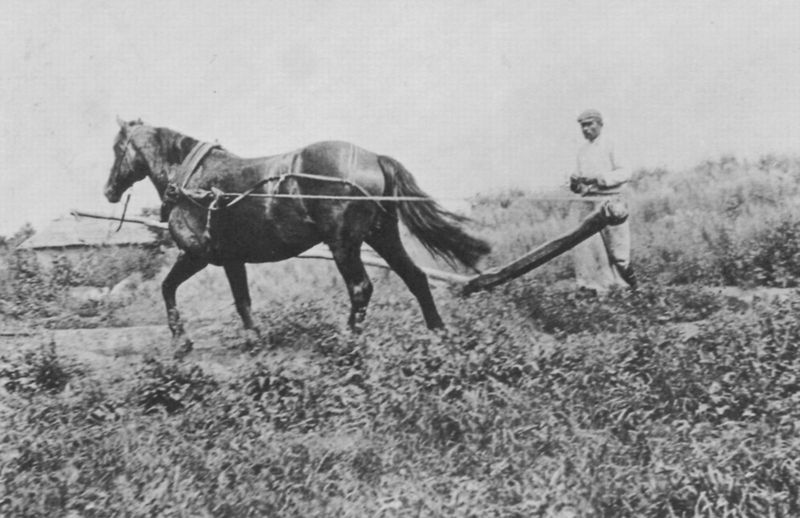
Titel: Dreschen und Heumachen
Künstler: Russischer Photograph
Schlagwörter: berg, himmel, kopf, mann, weiß, landschaft, grau, hell, hut, licht, schwarz, dach, gebäude, gras, haus, rasen, wiese, zaun, hose, mütze, schnurrbart, arm, erde, feld, felder, gräser, hügel, natur, vieh, weide, büsche, hütte, boden, pflanzen, arbeit, pferd, hufe, mähne, schweif, zaumzeug, bein, acker, arbeiten, ernte, feldarbeit, getreide, amerika, arbeiter, seile, glänzend, fein, bauer, foto, fotografie, photographie, seil, geld, geschirr, schwarz weiss, trense, photo, schwarzer, sklave, ross, schnurr, ackerbau, landwirtschaft, zaunzeug, pflug, pflügen, hirte, gaul, hengst, sense, pfalnzen, gas, kandarre, landwirt, sehnix, furche, ackergaul, sklaverei, dreschfegel, feinsehnix, lastpferd, spielnurschönweiter